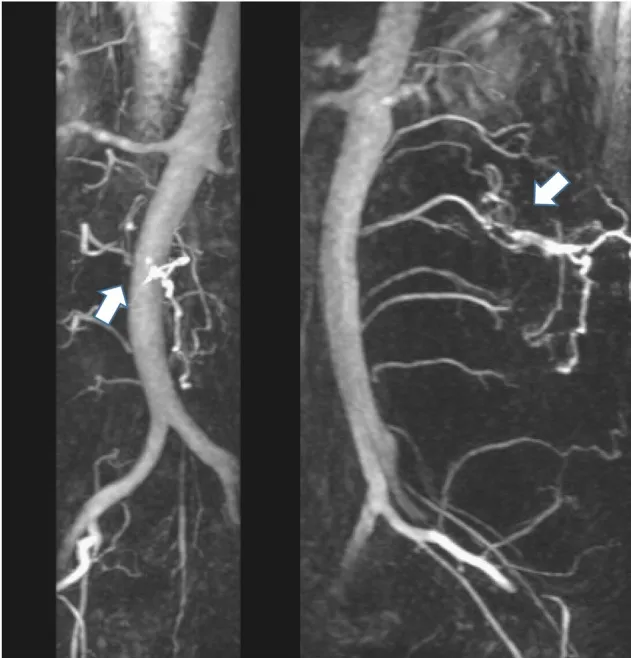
Case 2. MRA images taken with the TRICKS sequence shows tortuous blood vessels (white arrows) at the L2/3 level. This area is consistent with where this patient's spinal lipoma was identified on T2WI (see Fig. 5).
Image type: radiology (mri)